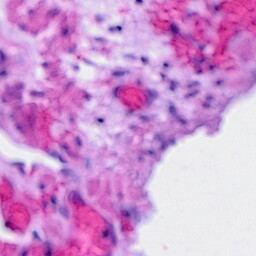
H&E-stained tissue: Ovarian